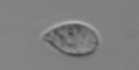
Label: Amoeba